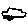
Label: car